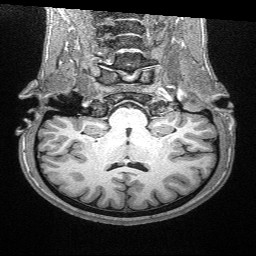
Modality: T1w
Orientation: sagittal
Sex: female